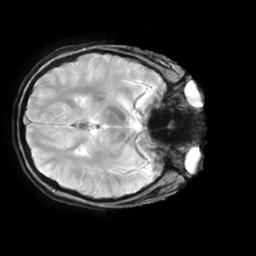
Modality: T2starw
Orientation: axial
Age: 30
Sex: female
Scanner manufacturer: ge
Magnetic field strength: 3 T
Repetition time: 0.65 s
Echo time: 0.02 s